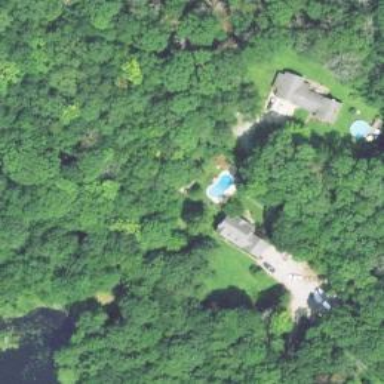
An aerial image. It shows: Residential driveway.